Interaction volume radius: 10 \u00c5
Interaction volume height: 15 \u00c5
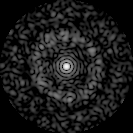
Disorder parameter: 0.8188